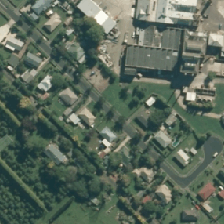
Land cover: urban_build_up